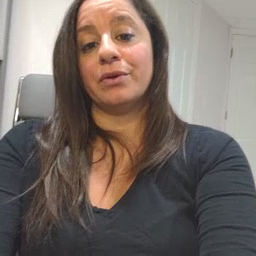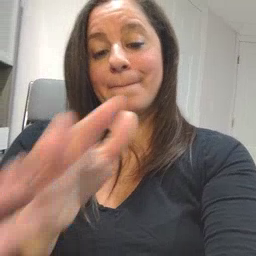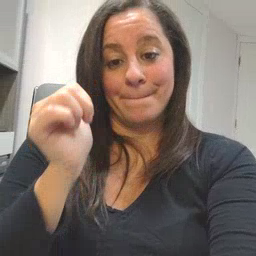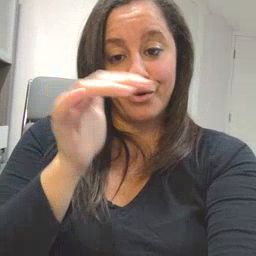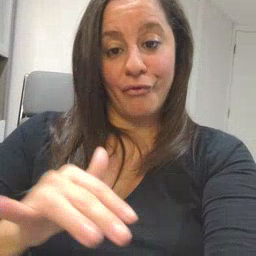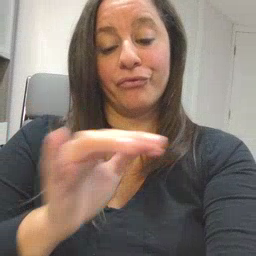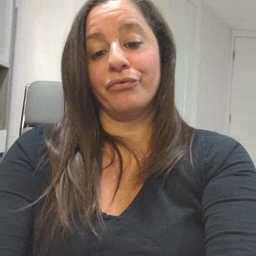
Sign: backyard